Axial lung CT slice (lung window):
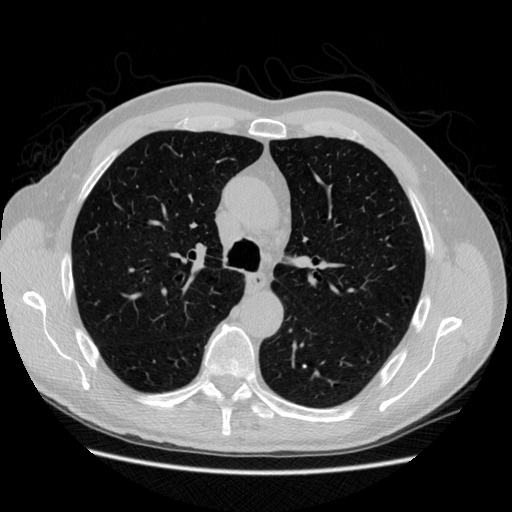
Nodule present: no